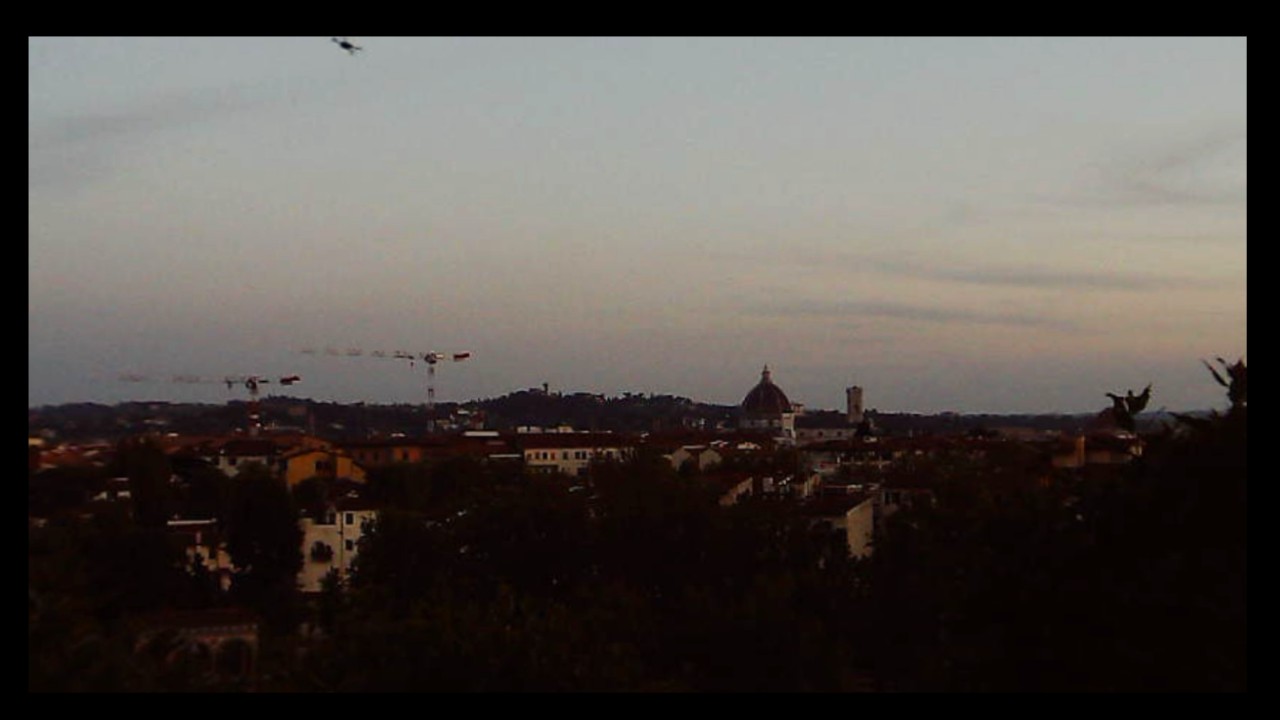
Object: DJI Mini 3